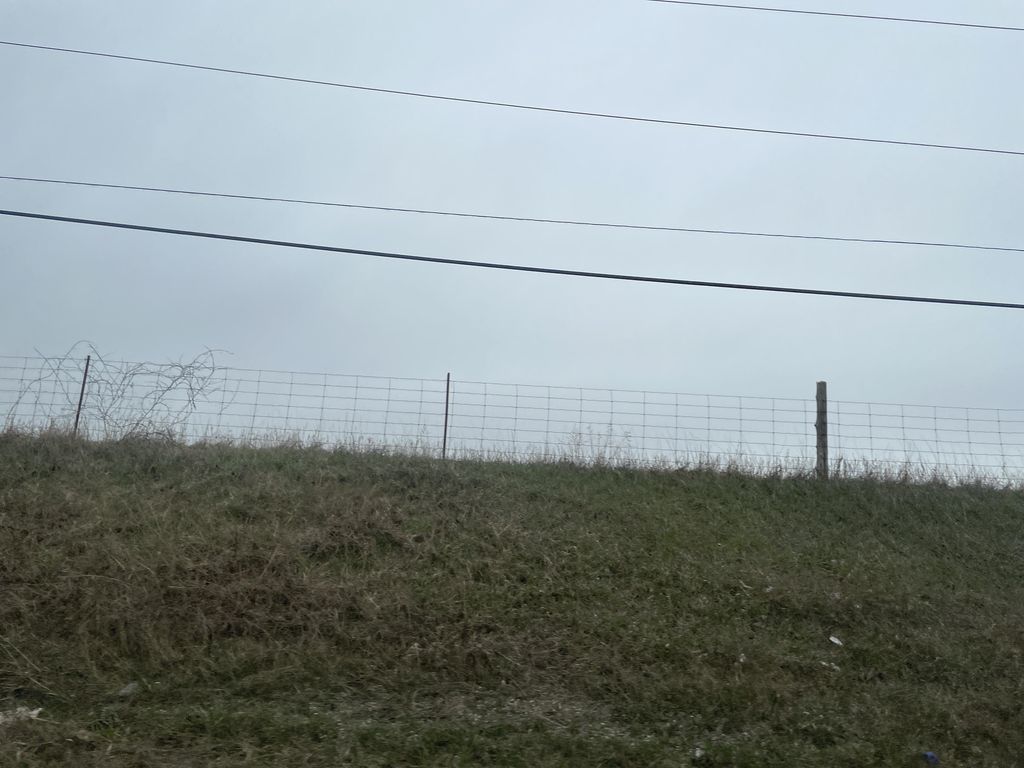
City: kitchener-waterloo